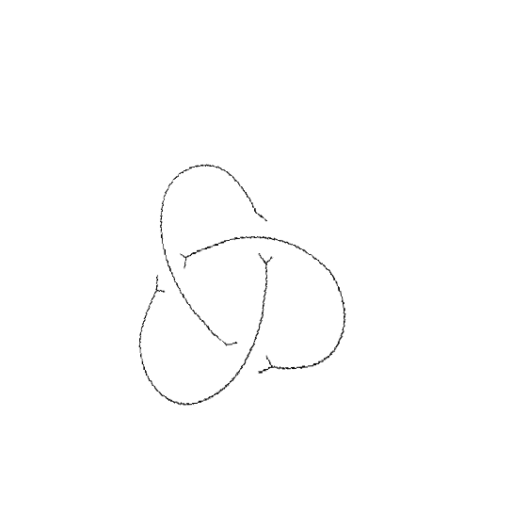
Crossing number: 3